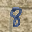
Label: 8